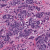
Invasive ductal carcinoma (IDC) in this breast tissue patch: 1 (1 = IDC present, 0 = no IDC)